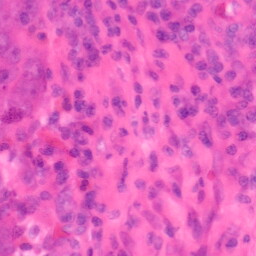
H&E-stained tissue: Colon